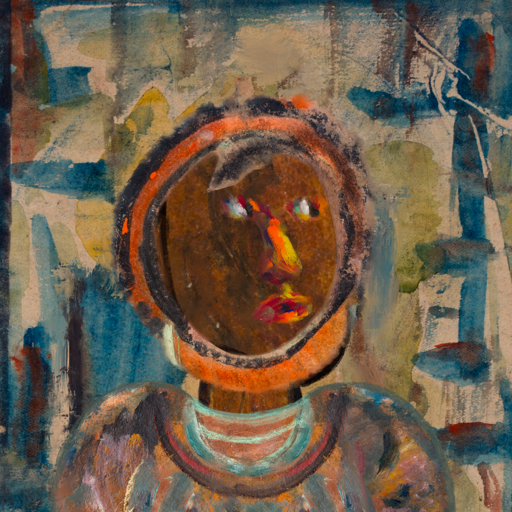
Background: Orphan, Head And Neck Side: Mosgoul, Face Side: An_Impression, Bust: Boggyland, Hair Side: Childish, Head Accessory: Blank, Second Necklace: Blank, Necklace: Blank, Baby: Blank